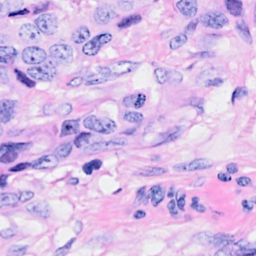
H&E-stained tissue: Breast